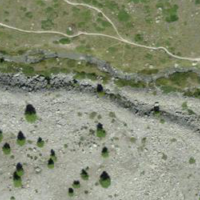
EUNIS habitat code: 48
Species observed at this site:
Parnassia palustris
Leontopodium nivale